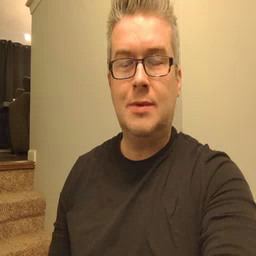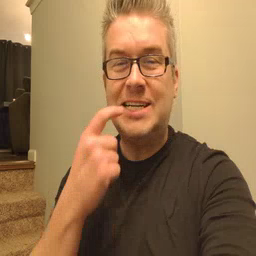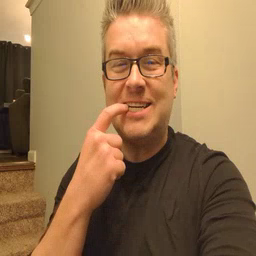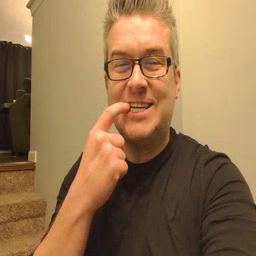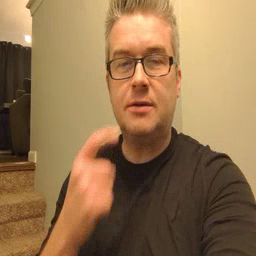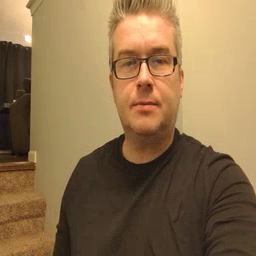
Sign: tooth